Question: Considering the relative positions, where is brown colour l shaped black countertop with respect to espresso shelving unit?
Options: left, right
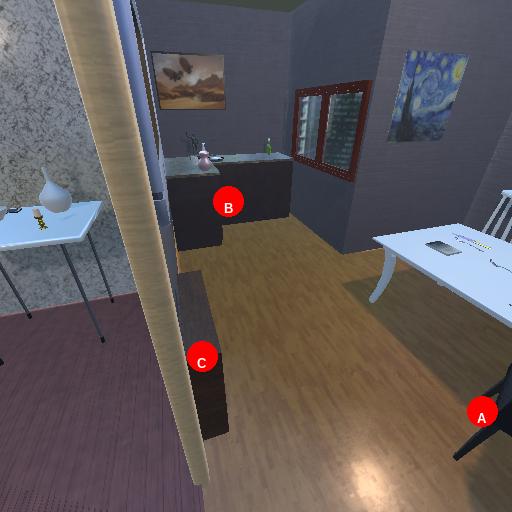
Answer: left